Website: macys
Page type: billing-address
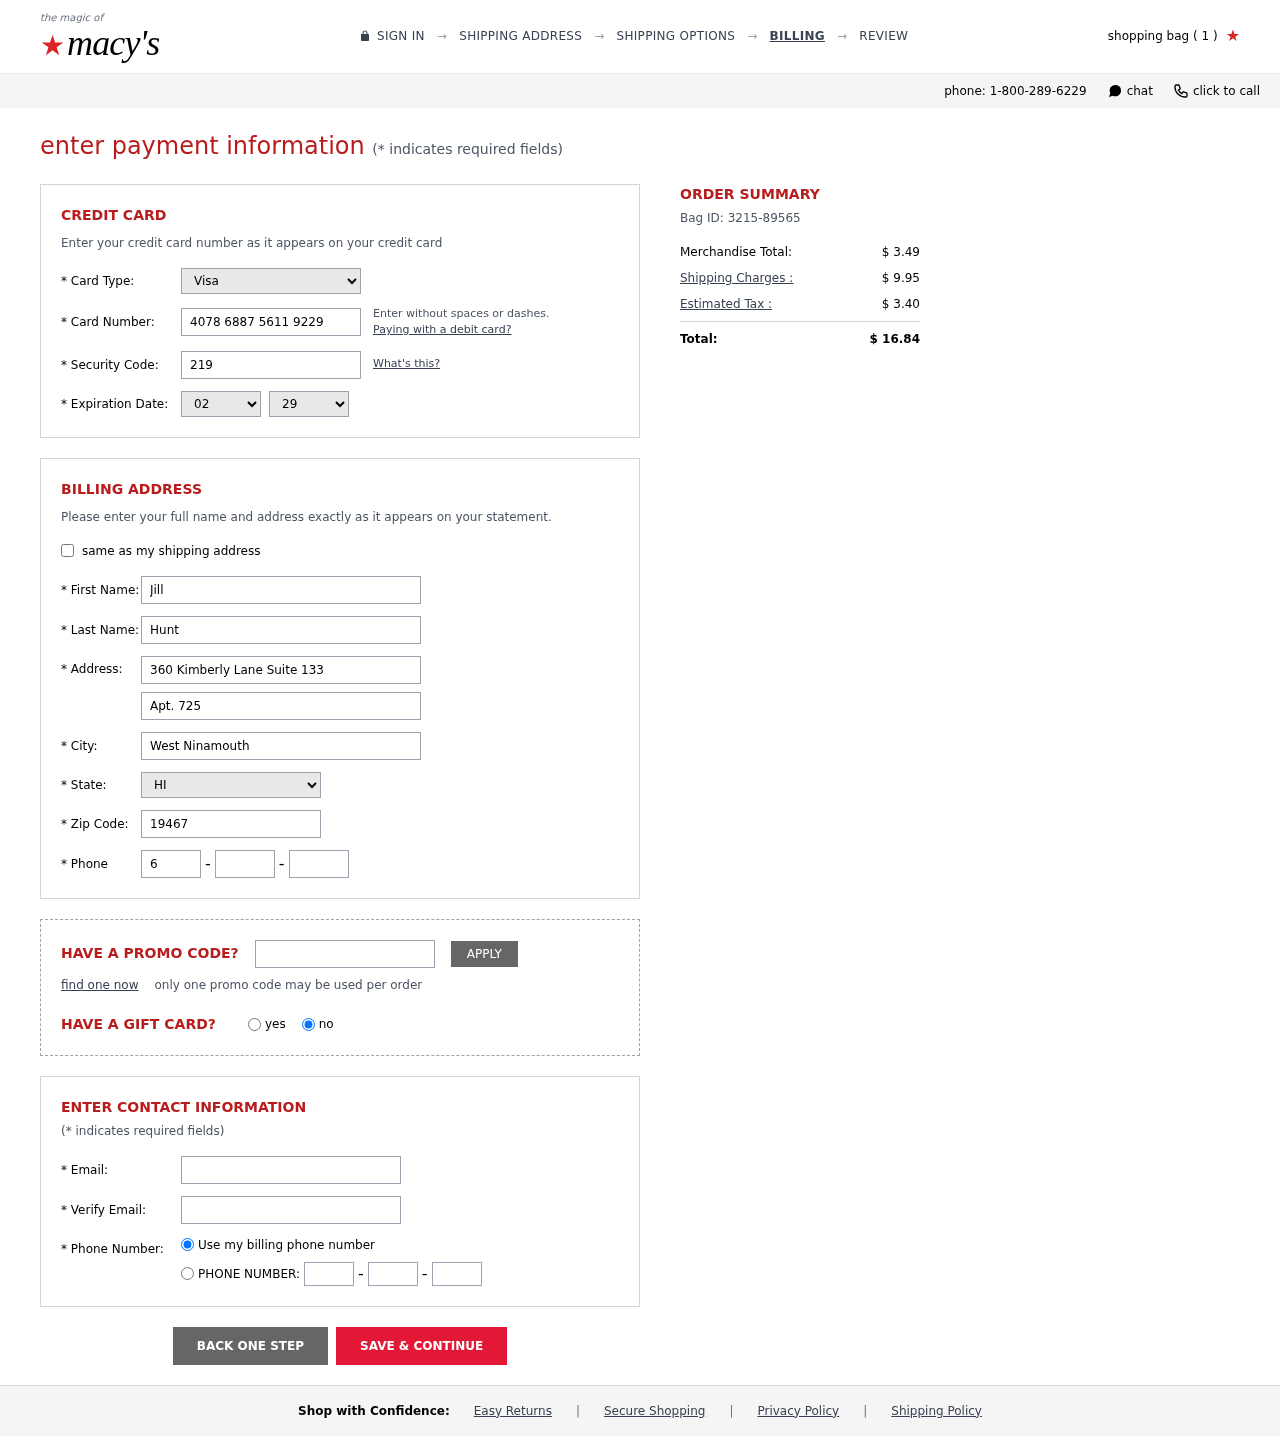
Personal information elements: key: PII_CARD_CVV
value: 219
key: PII_CARD_EXPIRY_MONTH
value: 02
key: PII_CARD_EXPIRY_YEAR
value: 29
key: PII_CARD_NUMBER
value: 4078 6887 5611 9229
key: PII_CARD_TYPE
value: Visa
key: PII_CITY
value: West Ninamouth
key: PII_EMAIL
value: jillhunt@gmail.com
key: PII_FIRSTNAME
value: Jill
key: PII_LASTNAME
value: Hunt
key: PII_PHONE_AREA
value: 628
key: PII_PHONE_PREFIX
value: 805
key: PII_PHONE_SUFFIX
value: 6929
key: PII_POSTCODE
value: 19467
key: PII_STATE_ABBR
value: HI
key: PII_STREET
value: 360 Kimberly Lane Suite 133
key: PII_STREET2
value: Apt. 725
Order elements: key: ORDER_NUM_ITEMS
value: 1
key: ORDER_ID
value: Bag ID: 3215-89565
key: ORDER_SUBTOTAL
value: $ 3.49
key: ORDER_SHIPPING_COST
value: $ 9.95
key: ORDER_TAX
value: $ 3.40
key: ORDER_TOTAL
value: $ 16.84